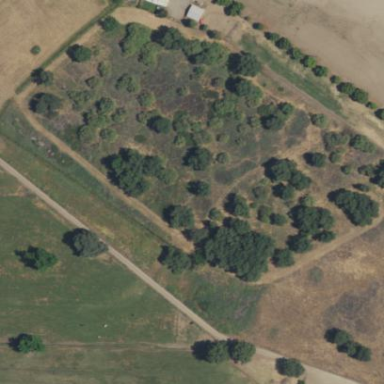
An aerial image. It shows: Orchard filled with walnut trees.